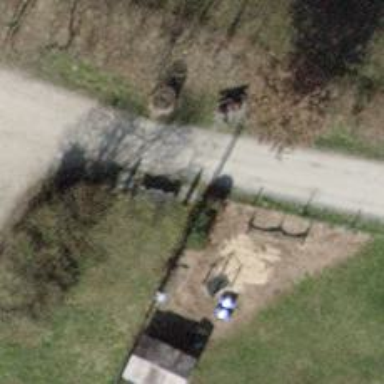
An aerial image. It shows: Brown bench in the vicinity.